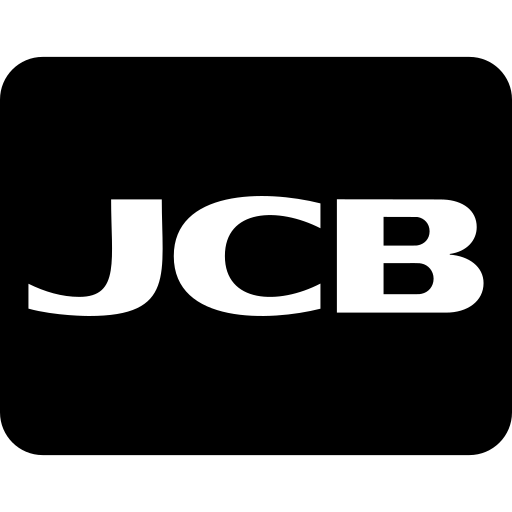
Tags: icon, FontAwesome, fa-icon, brand, cc, jcb